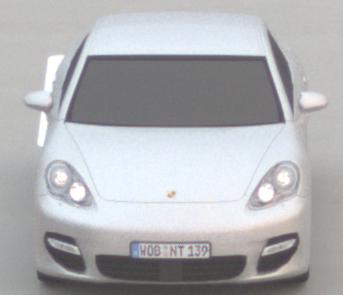
Make: Porsche
Model: Panamera
Detailed model: Panamera (970)
Model produced from: 2010/05
Model produced until: 2013/04
Doors: 5
Color: white
Road condition: dry road
Daytime: sunrise or sunset
Contrast: low contrast